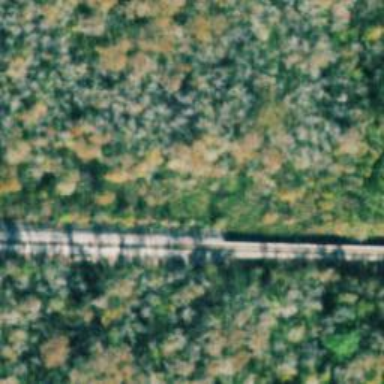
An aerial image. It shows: Railway bridge.